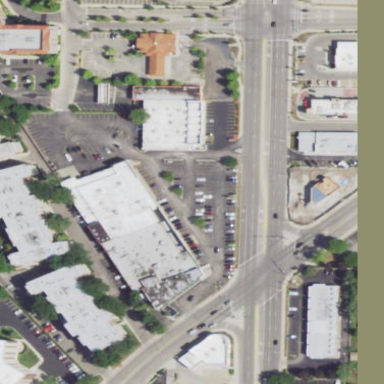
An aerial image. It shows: Retail building.